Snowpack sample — Buffalo Mountain, Silverthorne, Colorado, USA (2/22/26, 2:02 PM MST)
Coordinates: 39.622, -106.113
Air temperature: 33 °F
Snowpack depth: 63 cm
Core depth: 40 cm
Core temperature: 26.6 °F
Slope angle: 11°, slope face: 116°
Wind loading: low
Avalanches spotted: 0
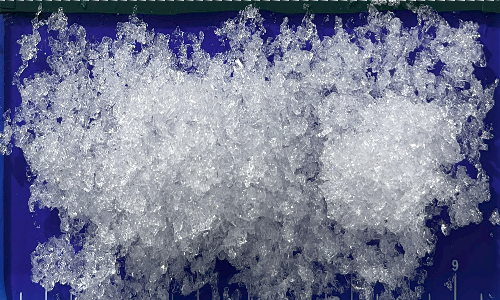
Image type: core
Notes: In a firebreak similar to site 1, minimal wind loading with no spotted avalanches (not many faces in view though)